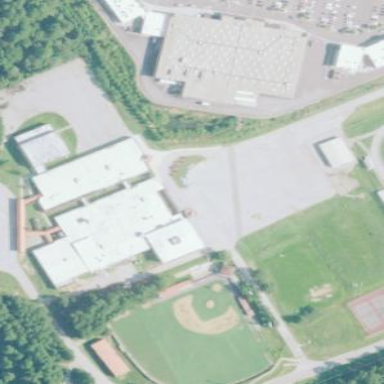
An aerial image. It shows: School building.